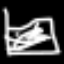
Label: octagon